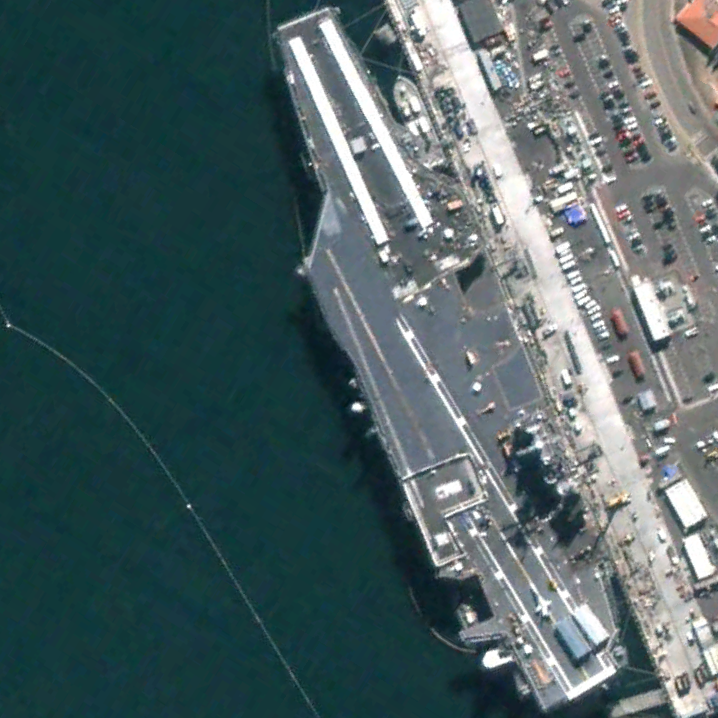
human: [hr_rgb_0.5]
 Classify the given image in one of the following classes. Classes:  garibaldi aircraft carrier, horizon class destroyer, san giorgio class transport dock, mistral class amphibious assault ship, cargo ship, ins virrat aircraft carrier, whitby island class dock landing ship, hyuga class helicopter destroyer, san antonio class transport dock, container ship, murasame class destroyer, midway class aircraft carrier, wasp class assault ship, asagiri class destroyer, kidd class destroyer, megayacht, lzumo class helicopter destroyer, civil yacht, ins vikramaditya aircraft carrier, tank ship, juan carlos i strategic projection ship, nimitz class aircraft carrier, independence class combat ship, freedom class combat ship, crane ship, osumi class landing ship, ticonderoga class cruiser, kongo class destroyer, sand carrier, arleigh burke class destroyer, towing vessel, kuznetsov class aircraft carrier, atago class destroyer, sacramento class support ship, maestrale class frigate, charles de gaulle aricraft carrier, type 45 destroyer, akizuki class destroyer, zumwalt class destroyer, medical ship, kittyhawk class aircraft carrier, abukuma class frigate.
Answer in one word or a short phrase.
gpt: Nimitz class aircraft carrier